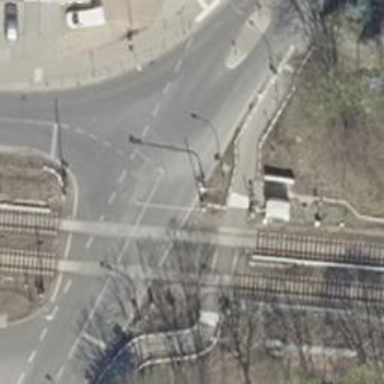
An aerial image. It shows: Level crossing with lights and saltire. The barrier at the crossing is double half.